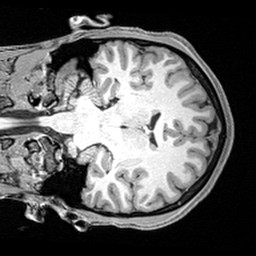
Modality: T1w
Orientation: coronal
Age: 20
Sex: male
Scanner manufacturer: siemens
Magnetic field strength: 3 T
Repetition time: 2.4 s
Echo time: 0.0022 s